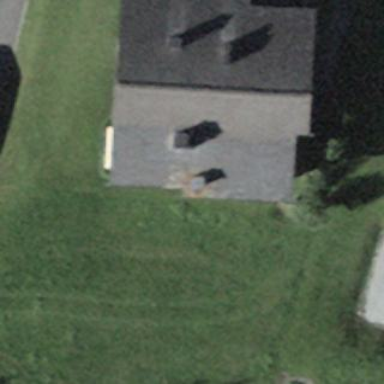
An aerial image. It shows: Building with tiled roof.